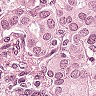
Metastatic tissue present: yes